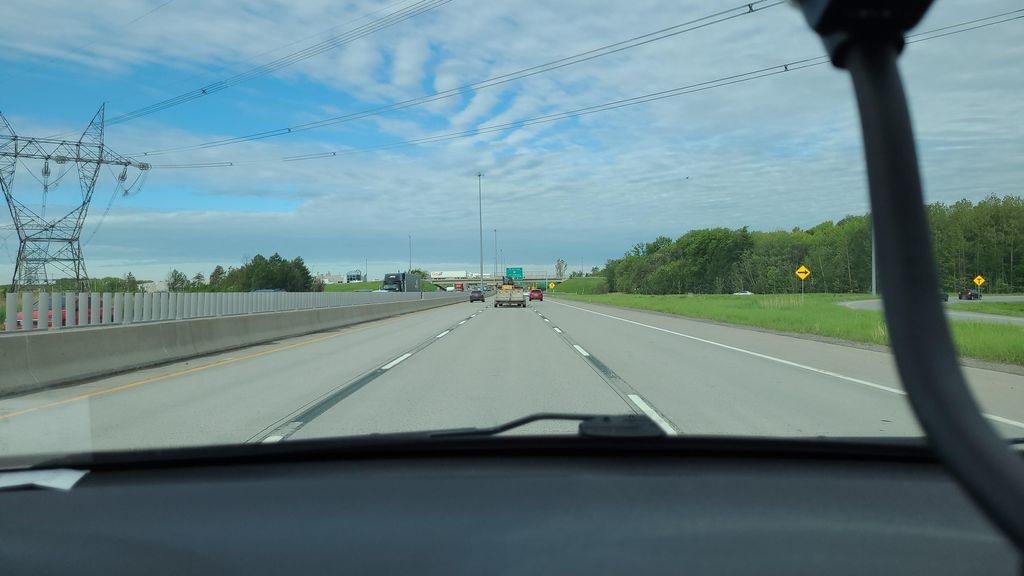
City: quebec_city